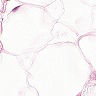
Metastatic tissue present: no